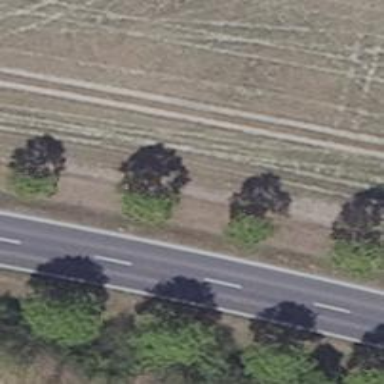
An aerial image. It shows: Row of deciduous broadleaved trees.